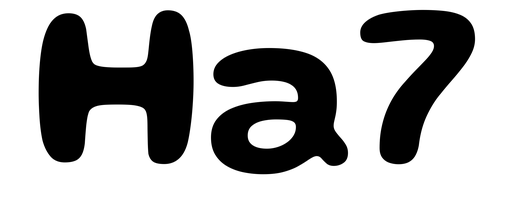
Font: Gluten_SemiBold